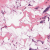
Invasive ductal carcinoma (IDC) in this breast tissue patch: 1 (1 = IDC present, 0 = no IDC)